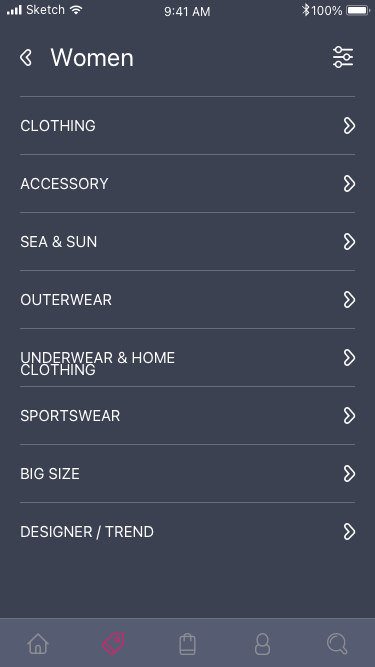
Text in this UI design:
CLOTHING
ACCESSORY
SEA & SUN
OUTERWEAR
UNDERWEAR & HOME CLOTHING
SPORTSWEAR
BIG SIZE
DESIGNER / TREND
Women